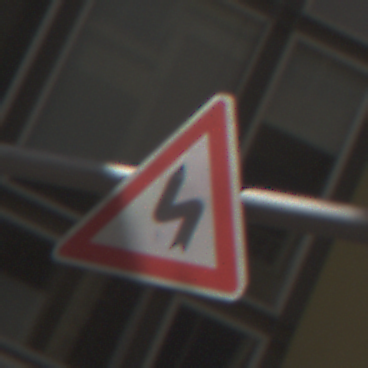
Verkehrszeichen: DoppelkurveZunaechstLinks
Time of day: MorningAfternoon
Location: Outdoor (Urban)
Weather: PartlyCloudy
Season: NotSpecified
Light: Natural